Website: apple
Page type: address-validator
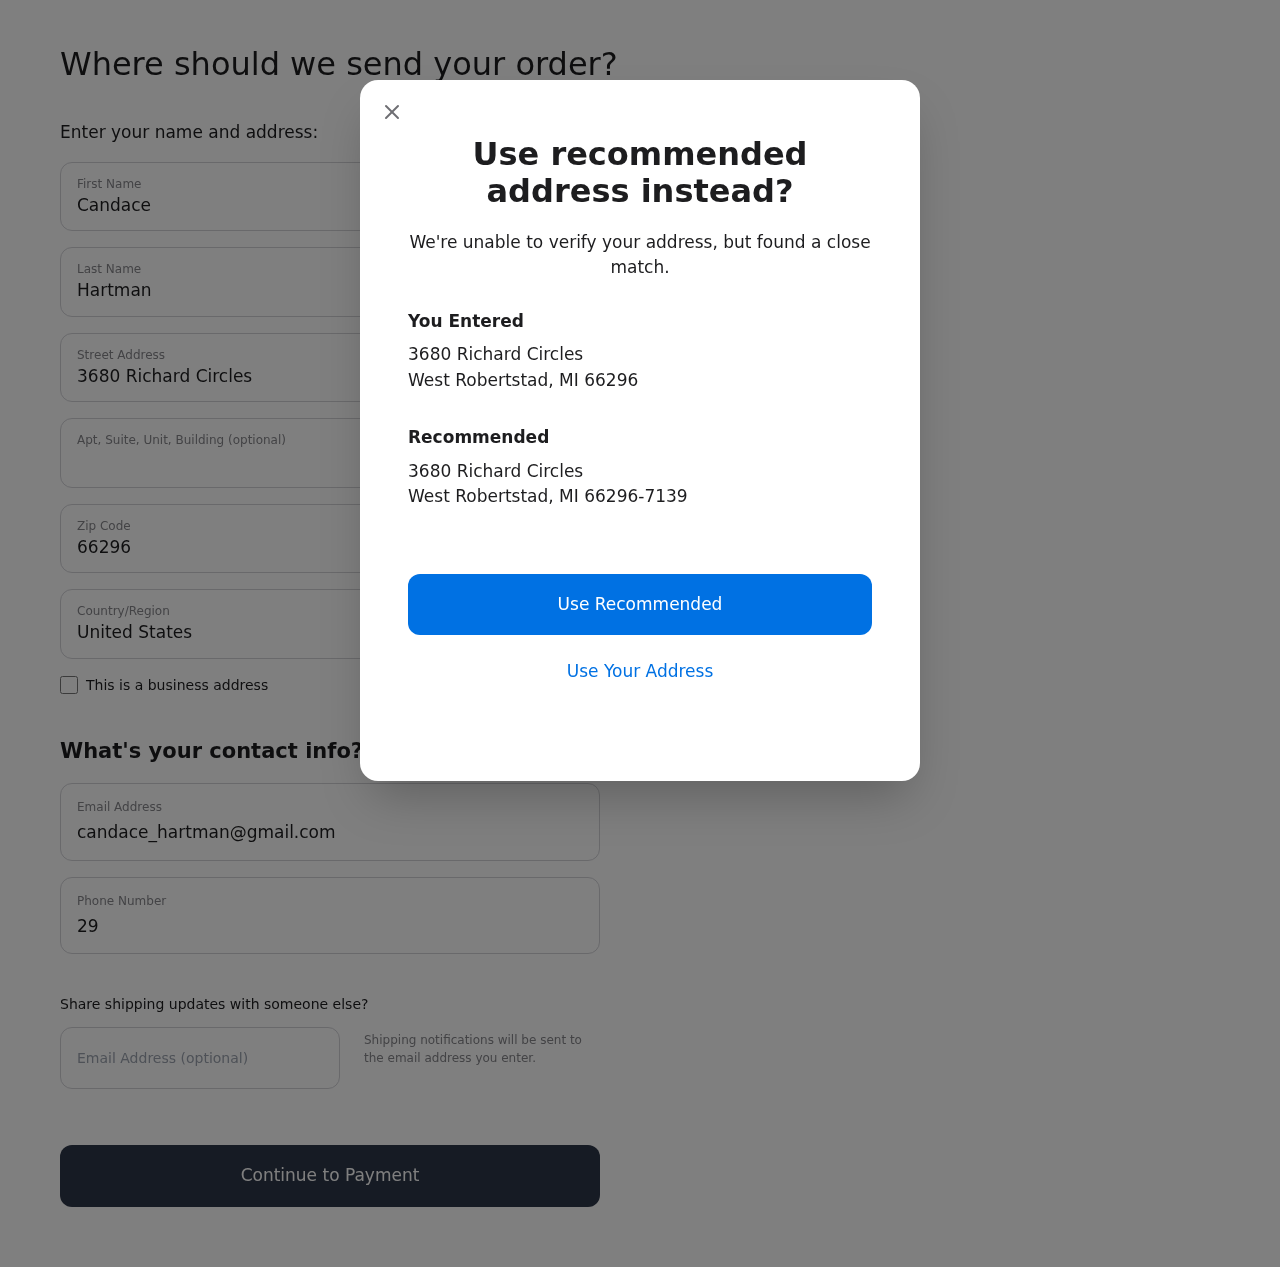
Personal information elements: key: PII_CITY
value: West Robertstad
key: PII_COUNTRY
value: United States
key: PII_EMAIL
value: candace_hartman@gmail.com
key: PII_FIRSTNAME
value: Candace
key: PII_GIFT_EMAIL
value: epalmer@hotmail.com
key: PII_LASTNAME
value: Hartman
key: PII_PHONE
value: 2908014974
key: PII_POSTCODE
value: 66296
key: PII_POSTCODE_FULL
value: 66296-7139
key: PII_STATE_ABBR
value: MI
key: PII_STREET
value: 3680 Richard Circles
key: PII_CITY2
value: West Robertstad
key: PII_STATE_ABBR2
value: MI